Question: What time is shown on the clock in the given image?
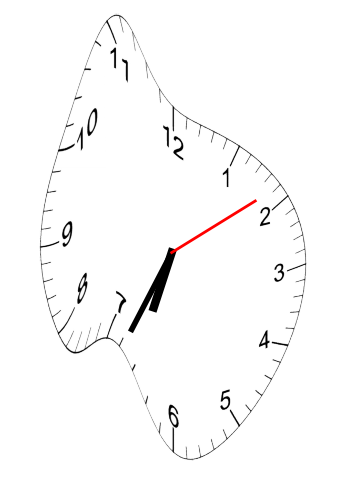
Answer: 06:34:09